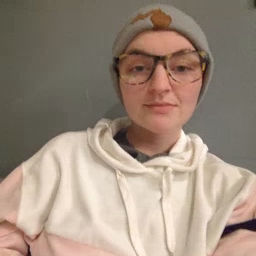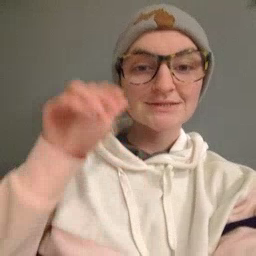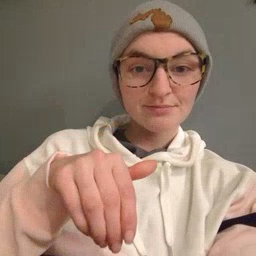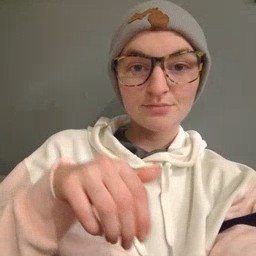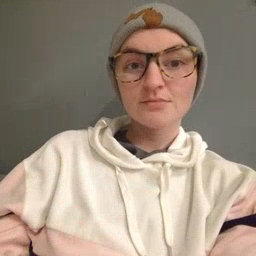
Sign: night